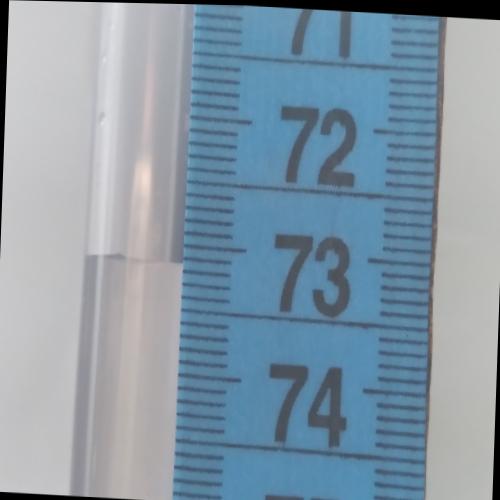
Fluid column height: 73.1 cm